Question: I have a tabbed application, with a tab that contains a UIWebView and a second tab with a Table View Controller.
I'm trying to make it so that when I click on a row in the table it takes me to my other tab and loads a web page.
Here's my storyboard:

This is in my implementation for the web view:
'''
-(void)loadAViewer:(NSURL*)viewerURL
{
NSURLRequest *requestObj = [NSURLRequest requestWithURL:viewerURL];
[sfnViewer loadRequest:requestObj];
}
'''
And then in the table view controller:
'''
- (void)tableView:(UITableView *)tableView didSelectRowAtIndexPath:(NSIndexPath *)indexPath
{
//Get the URL from plist
...
//Generate url, pass it in and switch to web view tab
viewerURL = [NSURL URLWithString:[NSString stringWithFormat:@"%@%@/viewer?username=%@&pw=%@&%@", web, loc, user, pass, params]];
ViewerFirstViewController *viewerWebView = [[ViewerFirstViewController alloc] init];
[viewerWebView loadAViewer:viewerURL];
[tableView deselectRowAtIndexPath:indexPath animated:YES];
[self.tabBarController setSelectedIndex:0];
}
'''
Currently nothing happens. I'm taken to the other tab but with a blank UIWebView - no page loads but it doesn't crash either.
//Edit - Changes made based on answer from Steve
Based on this I've added
@property (strong, nonatomic) NSURL viewerUrl;
in my .h file for the UIWebView tab.
I've synthesized it in the .m and added this to my viewDidLoad method.
'''
NSURLRequest *requestObj = [NSURLRequest requestWithURL:viewerURL];
[sfnViewer loadRequest:requestObj];
'''
In the Table View Controller I'm now doing this.
'''
- (void)tableView:(UITableView *)tableView didSelectRowAtIndexPath:(NSIndexPath *)indexPath
{
//Get the URL from plist
...
//Generate url, pass it in and switch to web view tab
viewerURL = [NSURL URLWithString:[NSString stringWithFormat:@"%@%@/viewer?username=%@&pw=%@&%@", web, loc, user, pass, params]];
ViewerFirstViewController *viewerWebView = [[ViewerFirstViewController alloc] init];
[viewerWebView setViewerUrl:viewerURL];
[tableView deselectRowAtIndexPath:indexPath animated:YES];
[self.tabBarController setSelectedIndex:0];
}
'''
Still to no avail.
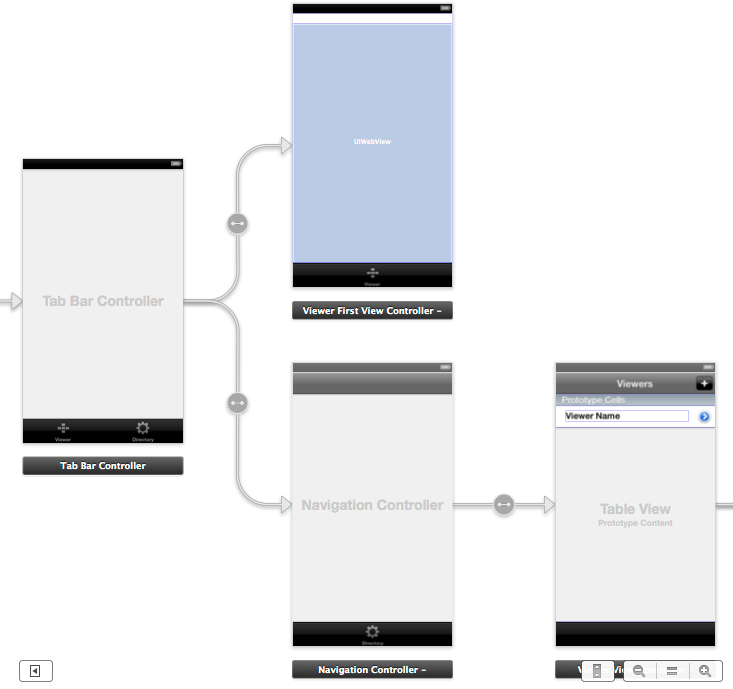
Answer: It's probably not loading because when you call 'loadAViewer:' the view itself hasn't been loaded yet so the 'sfnViewer' outlet won't be hooked up to the 'UIWebView' in your storyboard.
You can confirm this by checking if 'sfnViewer' is nil in 'loadAViewer:'.
If this is the case you will have to define an 'NSURL' property on the 'ViewerFirstViewController' and assign to that instead of calling 'loadAViewer:'. Then in the 'viewWillAppear:' method you should load the URL into 'sfnViewer'.
However this will result in the web view being reloaded each time the tab is accessed, you could avoid this by checking if 'viewerURL' is different from the URL currently in use in the web view: '[sfnViewer.request.URL isEqual:self.viewerURL]', if it is the same then don't create/load the request.